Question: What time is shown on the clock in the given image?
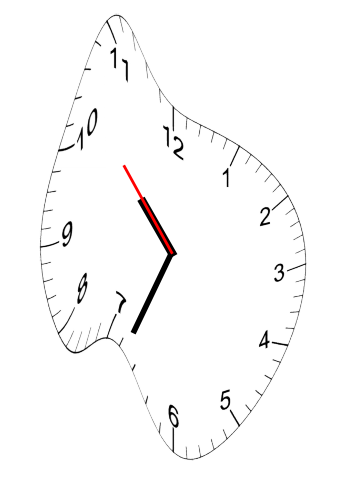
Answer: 10:33:53